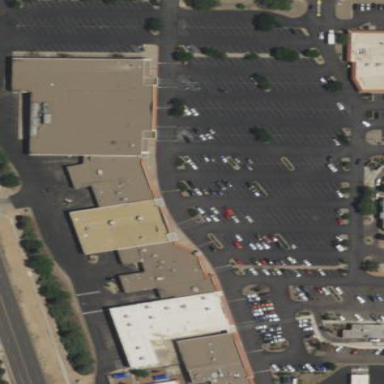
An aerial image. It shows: Retail building.